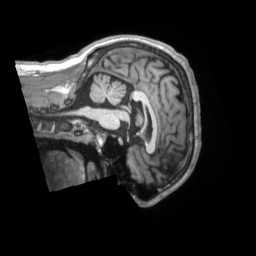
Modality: T1w
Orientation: sagittal
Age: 28
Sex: male
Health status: ill
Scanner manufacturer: siemens
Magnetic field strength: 3 T
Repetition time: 2.2 s
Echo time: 0.00157 s